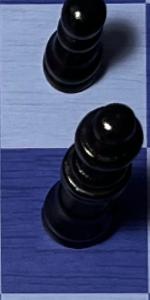
Label: Queen_Black